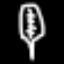
Label: leaf